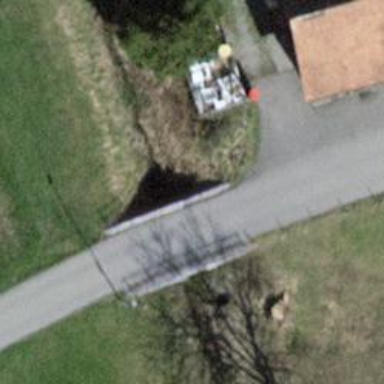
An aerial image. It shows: Culvert tunnel that serves as drain for the waterway.